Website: apple
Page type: payment
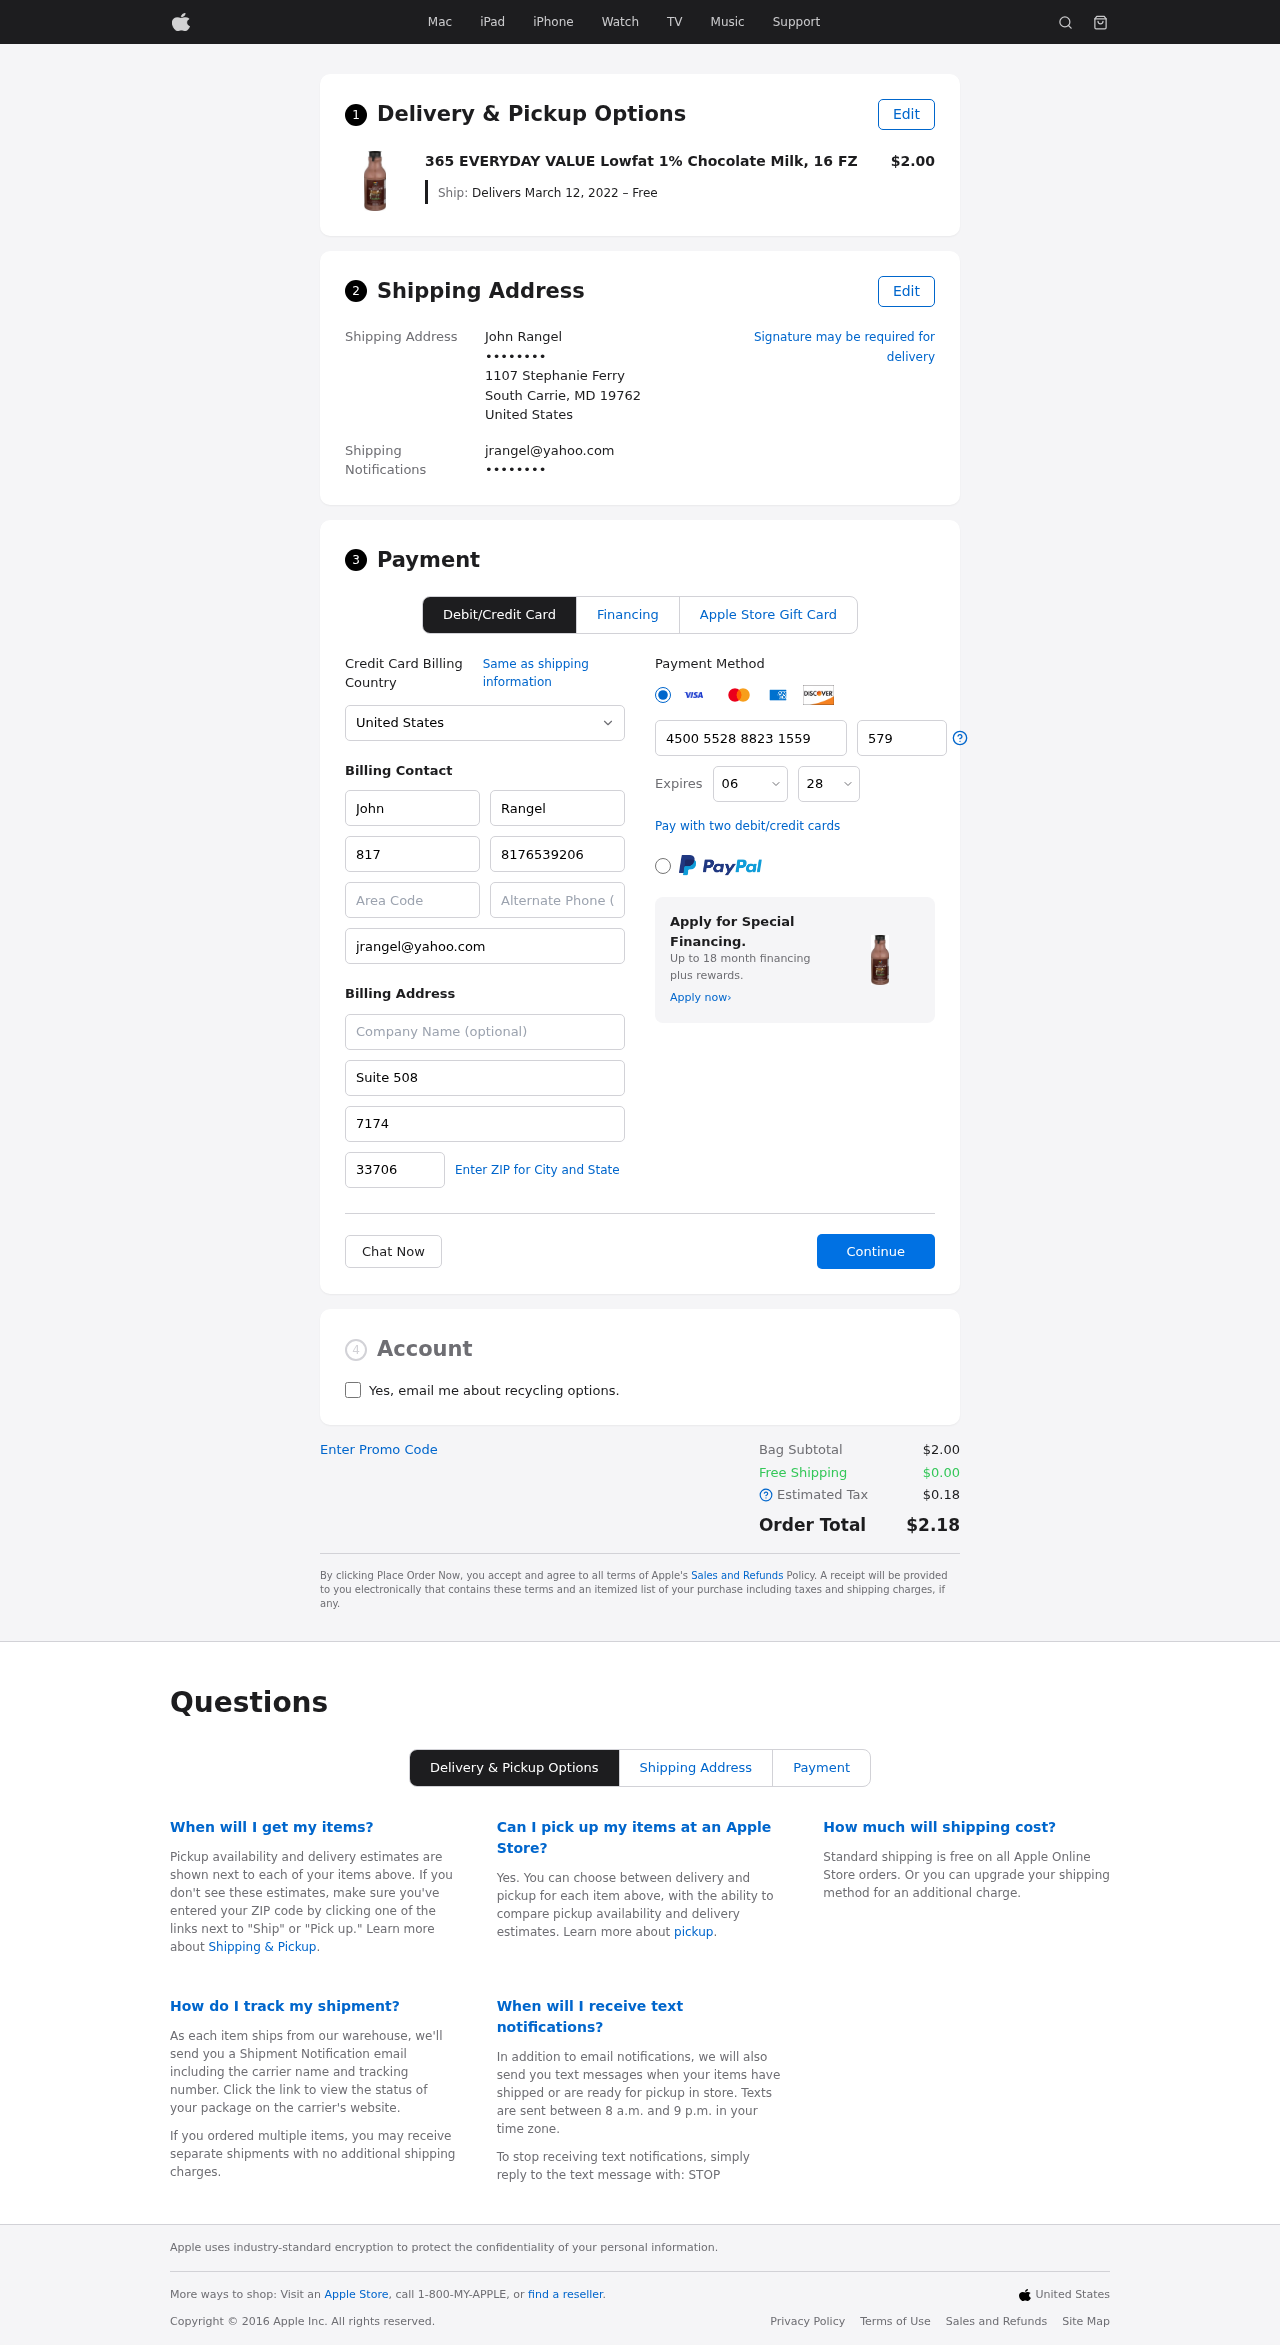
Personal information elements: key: PII_CARD_CVV
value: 579
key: PII_CARD_EXPIRY_MONTH
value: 06
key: PII_CARD_EXPIRY_YEAR
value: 28
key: PII_CARD_NUMBER
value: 4500 5528 8823 1559
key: PII_CITY_STATE_ZIP
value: South Carrie, MD 19762
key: PII_COUNTRY
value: United States
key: PII_EMAIL
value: jrangel@yahoo.com
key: PII_EMAIL2
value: jrangel@yahoo.com
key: PII_FIRSTNAME
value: John
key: PII_FULLNAME
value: John Rangel
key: PII_LASTNAME
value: Rangel
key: PII_PHONE3
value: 8176539206
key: PII_PHONE_AREA
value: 817
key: PII_POSTCODE2
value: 33706
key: PII_SECURITY_CODE
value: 7174
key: PII_STREET
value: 1107 Stephanie Ferry
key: PII_STREET2
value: Suite 508
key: PII_PHONE
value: ••••••••
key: PII_PHONE2
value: ••••••••
Product elements: key: PRODUCT1_NAME
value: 365 EVERYDAY VALUE Lowfat 1% Chocolate Milk, 16 FZ
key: PRODUCT1_PRICE
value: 2
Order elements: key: ORDER_DELIVERY_DATE
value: Delivers March 12, 2022 – Free
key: ORDER_SUBTOTAL
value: $2.00
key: ORDER_SHIPPING_COST
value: $0.00
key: ORDER_TAX
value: $0.18
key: ORDER_TOTAL
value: $2.18